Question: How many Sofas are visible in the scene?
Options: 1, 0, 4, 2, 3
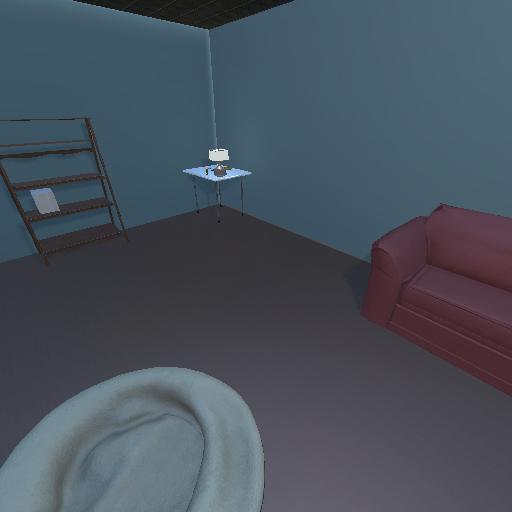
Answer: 1